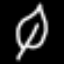
Label: leaf